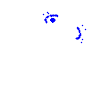
Particle: pion